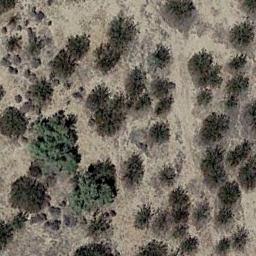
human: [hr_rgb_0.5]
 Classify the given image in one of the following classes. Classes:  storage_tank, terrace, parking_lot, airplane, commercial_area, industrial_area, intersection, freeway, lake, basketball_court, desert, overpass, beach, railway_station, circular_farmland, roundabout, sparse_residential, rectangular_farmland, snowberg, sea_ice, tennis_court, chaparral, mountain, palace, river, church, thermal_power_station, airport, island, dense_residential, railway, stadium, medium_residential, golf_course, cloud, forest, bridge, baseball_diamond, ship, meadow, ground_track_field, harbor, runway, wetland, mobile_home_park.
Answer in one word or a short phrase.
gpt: chaparral